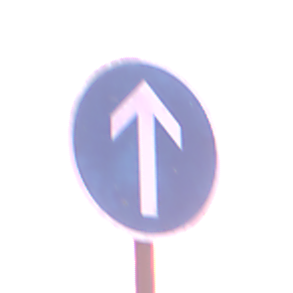
Verkehrszeichen: VorgeschriebeneFahrtrichtungGeradeaus
Umgebung: Outdoor, Urban
Tageszeit: SunriseSunset
Wetter: PartlyCloudy
Licht: Natural
Jahreszeit: NotSpecified
Kontrast: MediumContrast